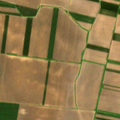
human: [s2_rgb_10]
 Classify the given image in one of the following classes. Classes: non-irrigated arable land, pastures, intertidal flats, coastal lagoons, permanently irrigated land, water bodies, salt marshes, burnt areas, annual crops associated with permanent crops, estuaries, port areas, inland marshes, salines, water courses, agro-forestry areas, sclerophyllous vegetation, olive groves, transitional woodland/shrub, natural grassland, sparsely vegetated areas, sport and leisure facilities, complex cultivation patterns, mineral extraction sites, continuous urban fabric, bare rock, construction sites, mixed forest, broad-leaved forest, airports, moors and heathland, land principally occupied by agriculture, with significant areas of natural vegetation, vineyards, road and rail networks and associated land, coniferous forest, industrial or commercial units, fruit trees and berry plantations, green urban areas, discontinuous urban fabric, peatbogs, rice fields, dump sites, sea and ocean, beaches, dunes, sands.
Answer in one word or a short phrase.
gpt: non-irrigated arable land